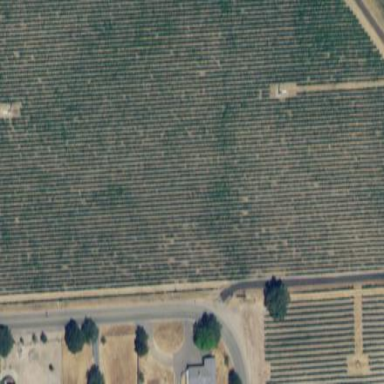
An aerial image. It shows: Vineyard with grape crops.